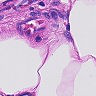
Metastatic tissue present: no